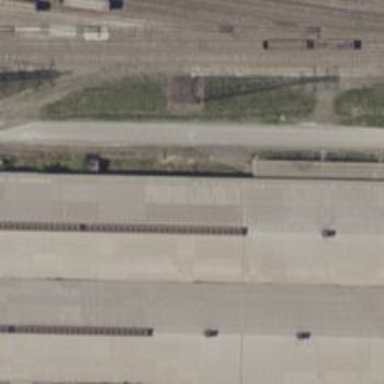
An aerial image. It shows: Rail spur service.